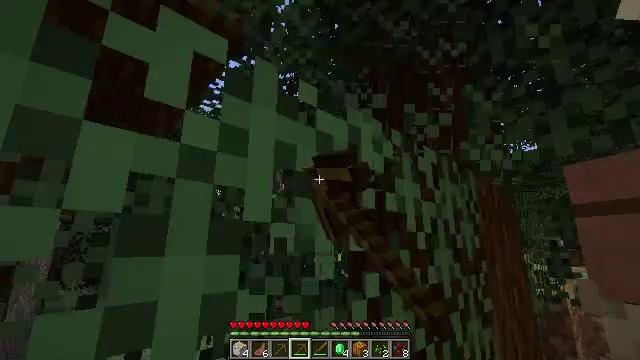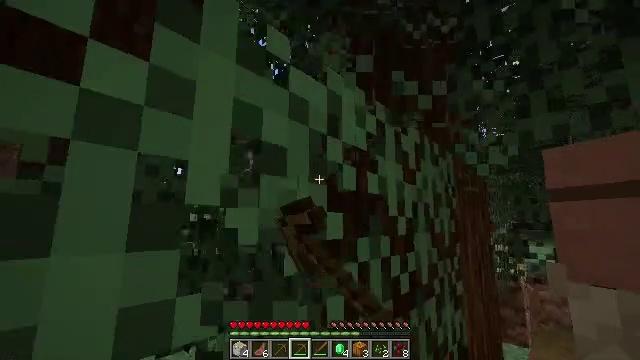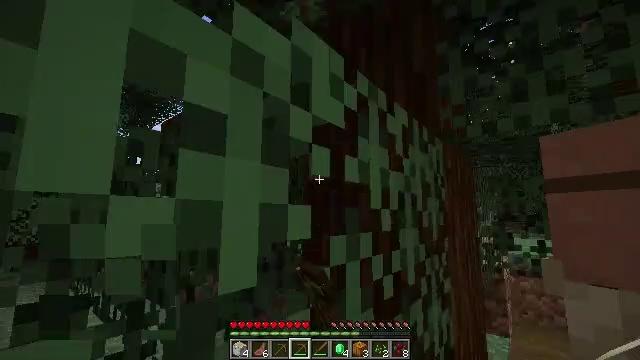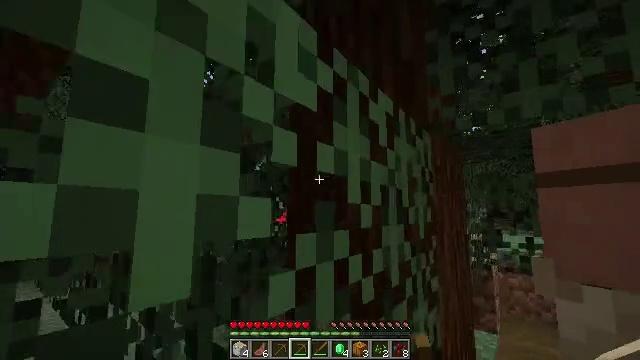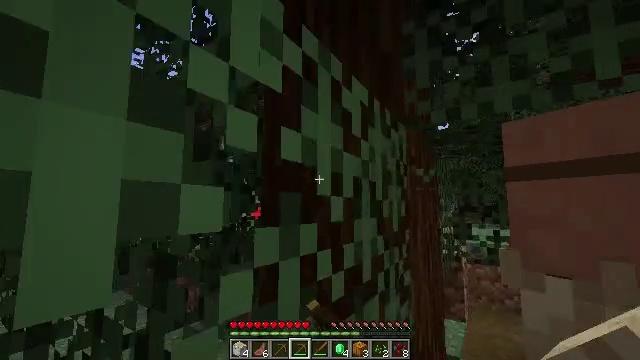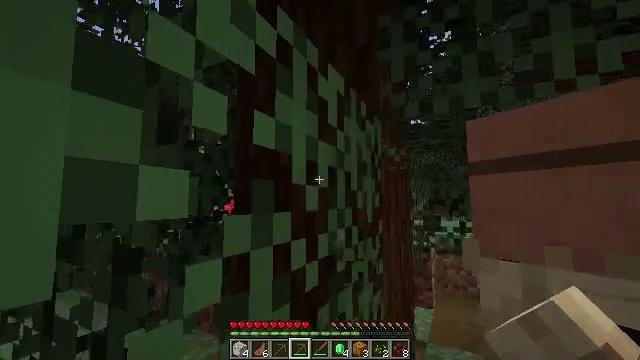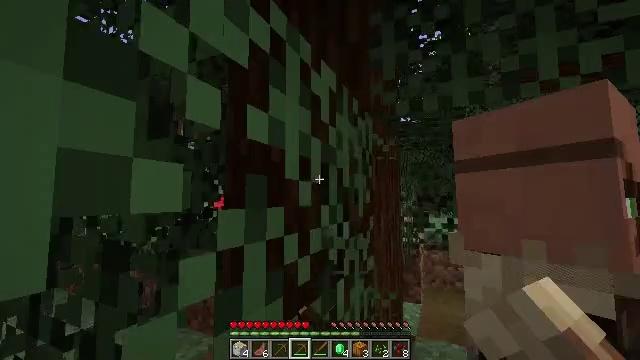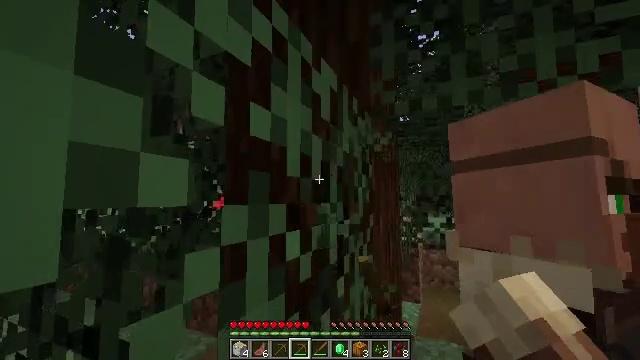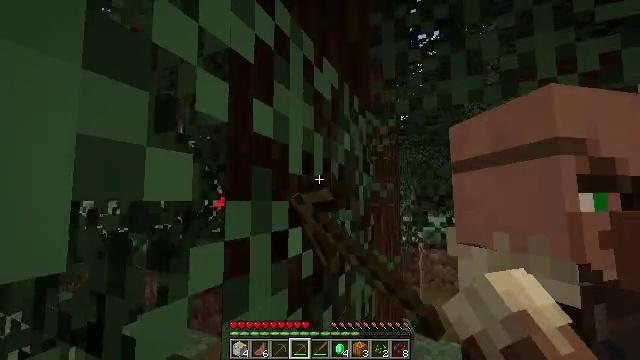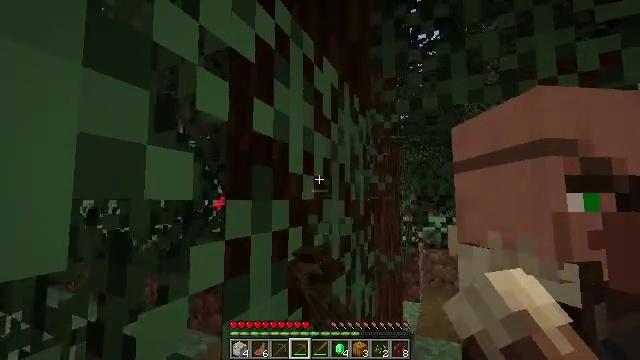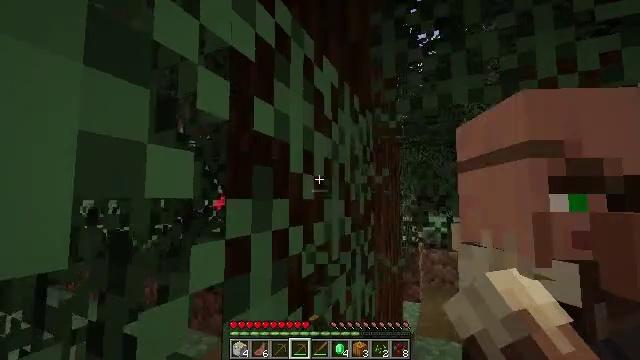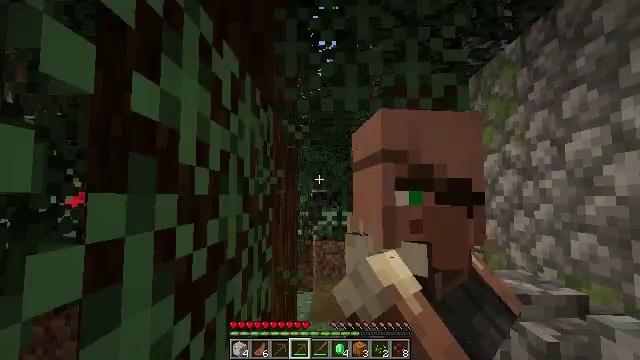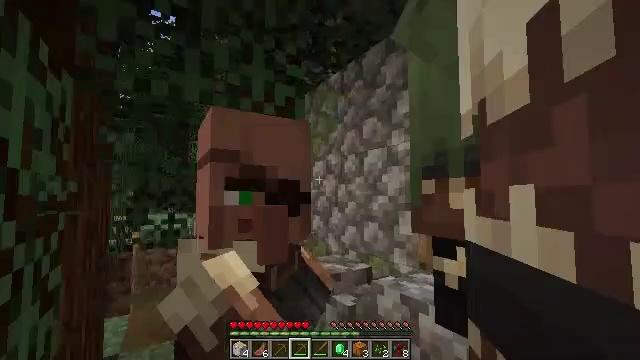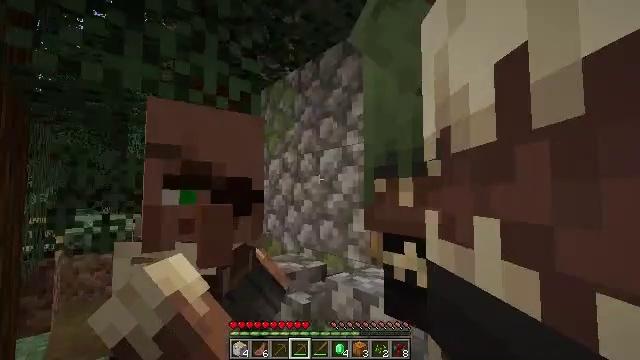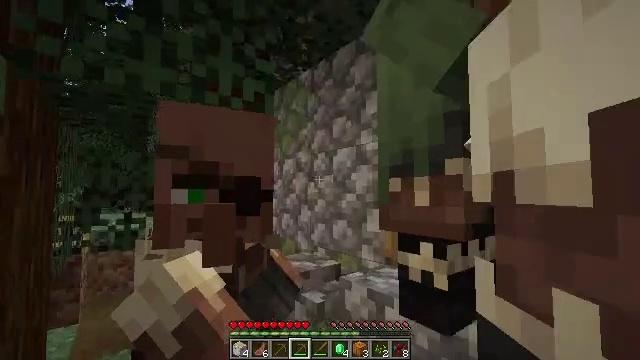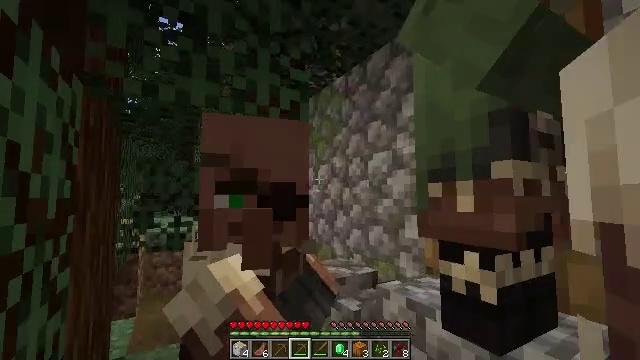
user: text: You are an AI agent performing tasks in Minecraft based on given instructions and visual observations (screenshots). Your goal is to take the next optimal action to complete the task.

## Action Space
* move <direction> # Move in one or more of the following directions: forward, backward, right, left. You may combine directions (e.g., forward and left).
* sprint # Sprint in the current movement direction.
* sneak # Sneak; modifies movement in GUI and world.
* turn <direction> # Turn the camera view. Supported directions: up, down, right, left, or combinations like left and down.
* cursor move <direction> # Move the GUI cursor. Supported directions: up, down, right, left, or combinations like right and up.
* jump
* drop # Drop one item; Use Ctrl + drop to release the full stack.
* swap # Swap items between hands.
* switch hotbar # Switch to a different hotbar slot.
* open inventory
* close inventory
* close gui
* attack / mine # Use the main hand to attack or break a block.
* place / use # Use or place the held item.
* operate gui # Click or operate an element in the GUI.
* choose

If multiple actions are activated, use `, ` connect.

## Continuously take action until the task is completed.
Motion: motion action
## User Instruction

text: Attack the torch to pick it up.
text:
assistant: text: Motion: move forward, turn right and down, attack / mine
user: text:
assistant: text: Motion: move forward and move left, turn right and down, attack / mine
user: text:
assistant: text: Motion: move forward and move left, turn right, attack / mine
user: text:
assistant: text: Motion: move forward and move left, turn right and down, attack / mine
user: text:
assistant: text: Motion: move left, turn right and down, attack / mine
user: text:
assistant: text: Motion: turn right, attack / mine
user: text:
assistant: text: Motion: attack / mine
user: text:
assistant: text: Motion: attack / mine
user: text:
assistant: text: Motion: no_op
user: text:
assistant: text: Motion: no_op
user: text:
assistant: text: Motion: turn right
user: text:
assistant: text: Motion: turn right
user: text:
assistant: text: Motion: turn right
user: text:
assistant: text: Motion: turn left
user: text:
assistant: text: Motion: turn left and up
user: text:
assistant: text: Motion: turn left
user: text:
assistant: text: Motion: no_op
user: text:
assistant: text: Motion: no_op
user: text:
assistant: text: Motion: turn left
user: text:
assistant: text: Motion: turn left
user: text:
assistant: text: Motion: turn left and down
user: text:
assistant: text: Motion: turn left and down
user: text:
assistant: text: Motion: no_op
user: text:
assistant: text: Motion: no_op
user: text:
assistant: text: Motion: no_op
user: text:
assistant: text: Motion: no_op
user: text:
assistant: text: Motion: use / place
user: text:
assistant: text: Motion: no_op
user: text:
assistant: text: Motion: no_op
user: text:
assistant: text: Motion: no_op